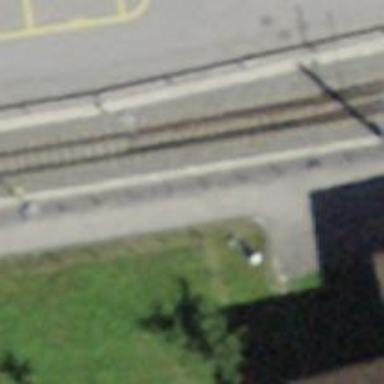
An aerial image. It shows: Railway switch.